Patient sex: F
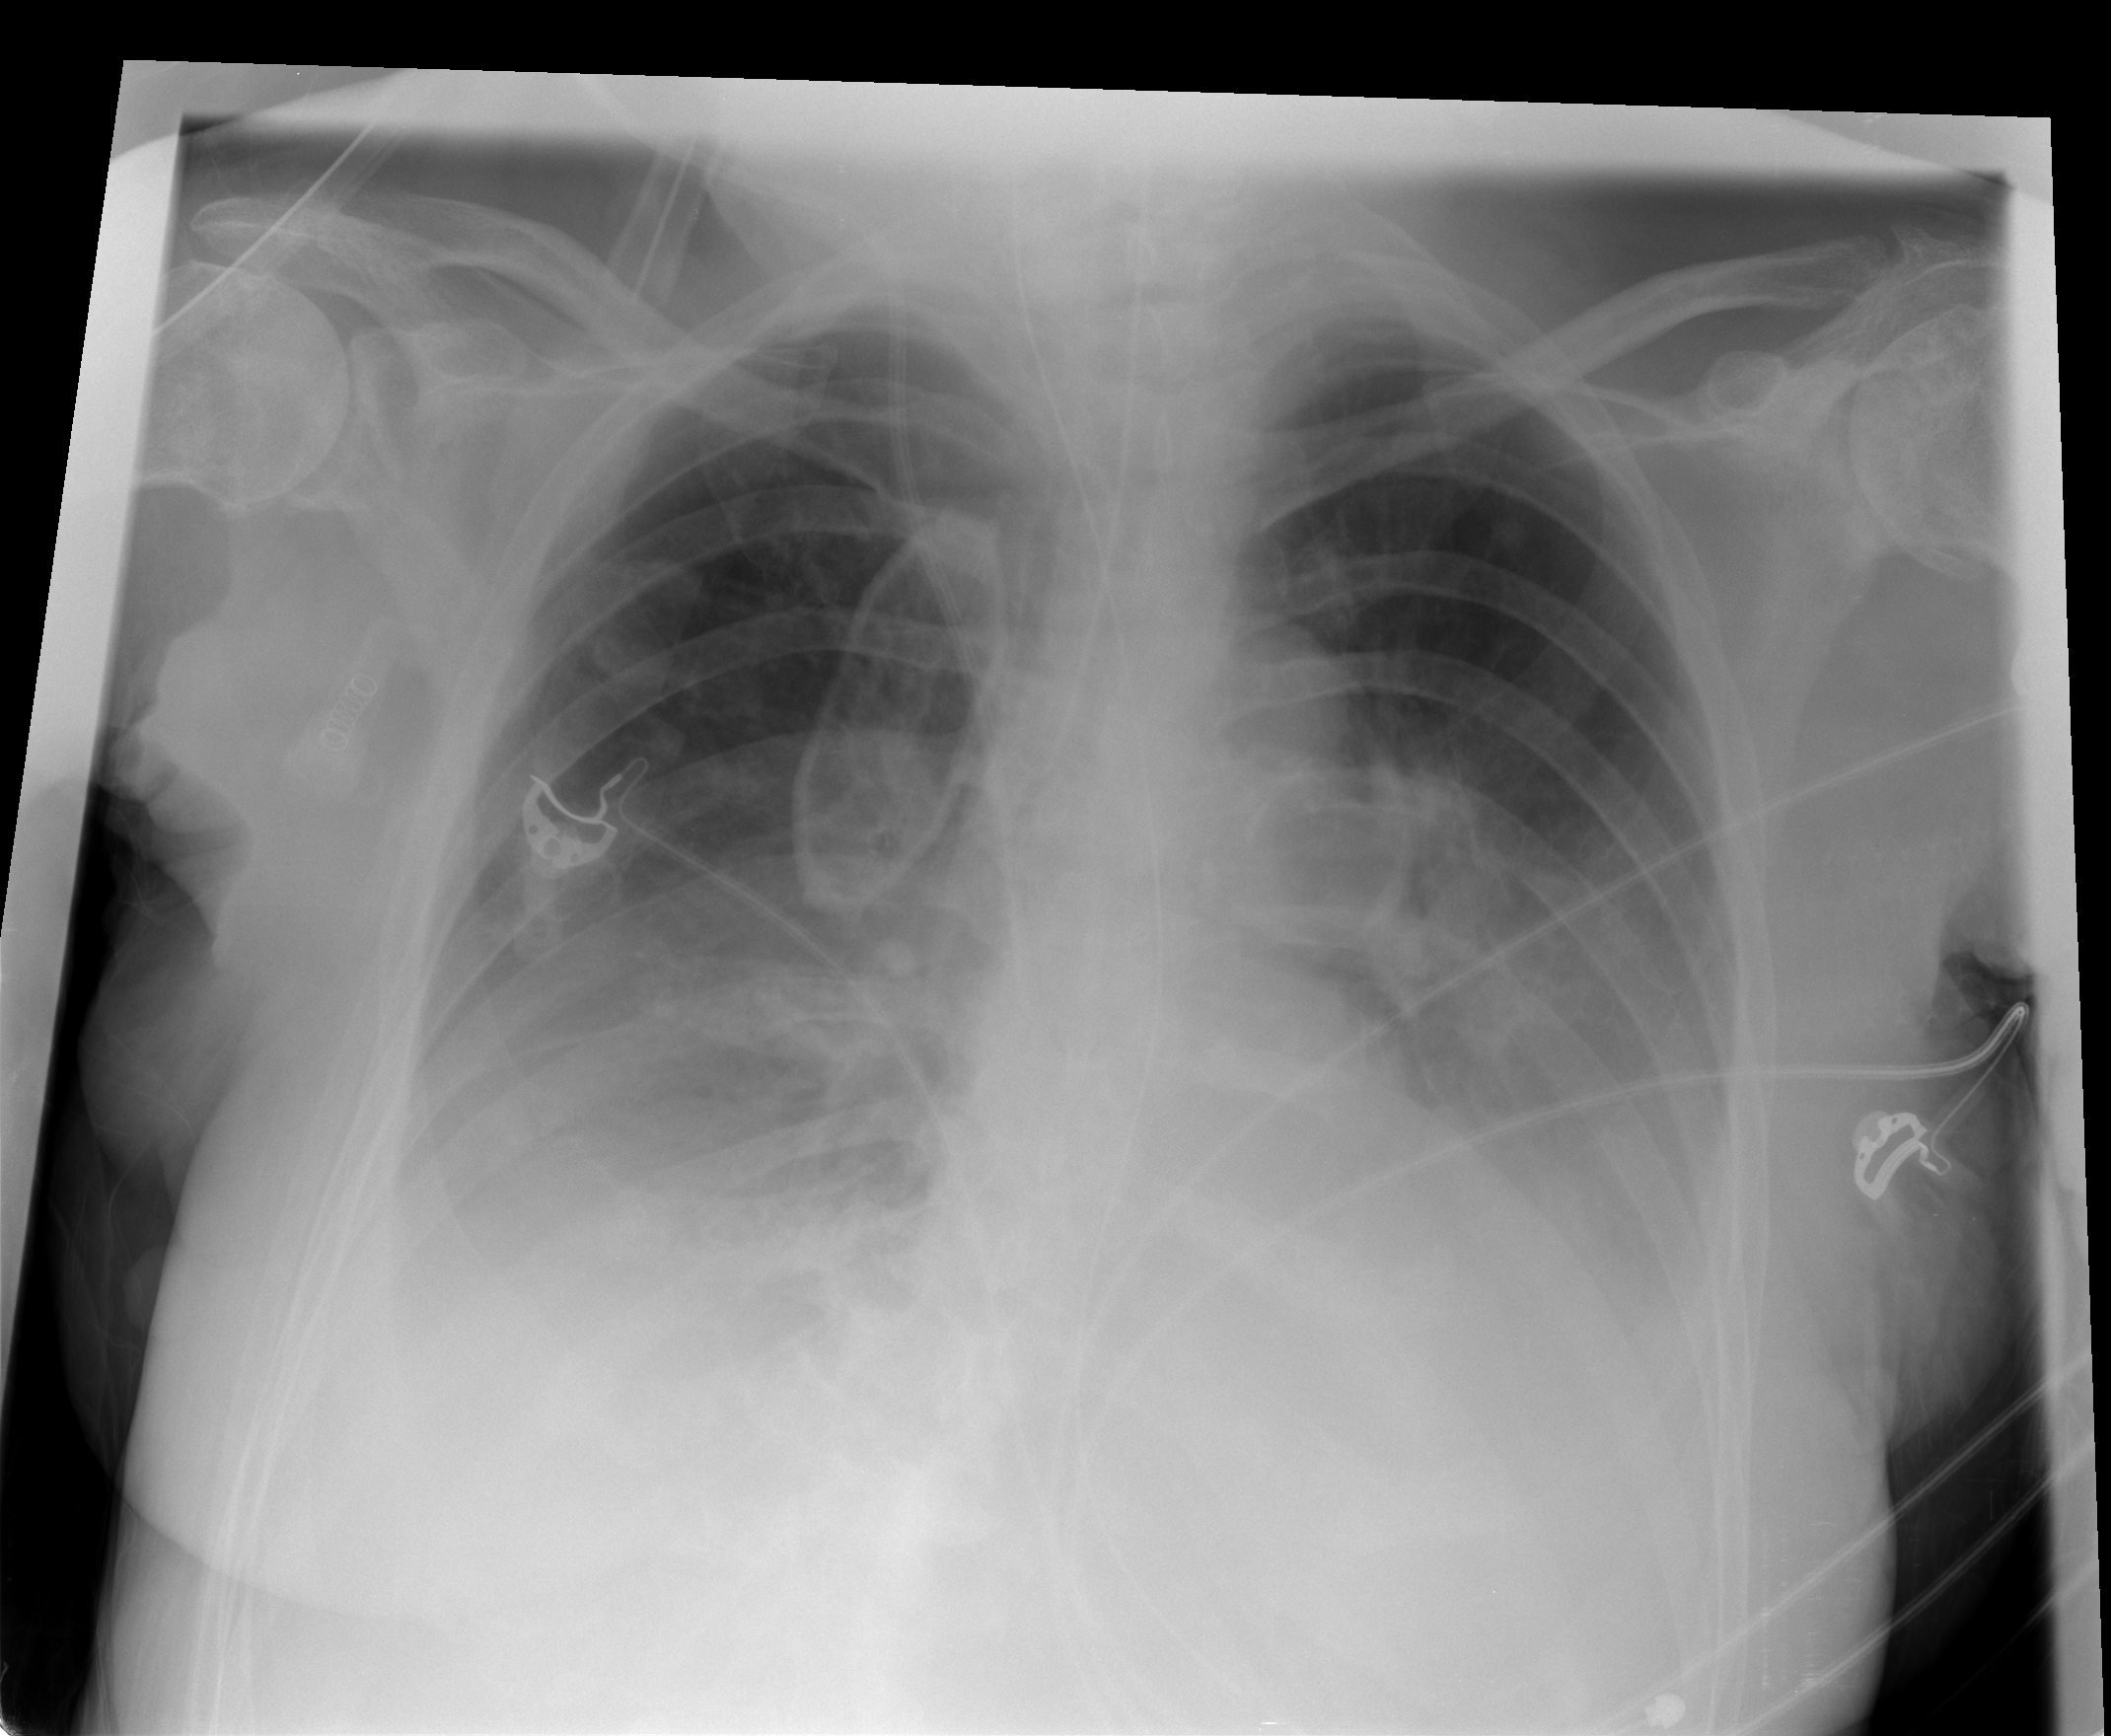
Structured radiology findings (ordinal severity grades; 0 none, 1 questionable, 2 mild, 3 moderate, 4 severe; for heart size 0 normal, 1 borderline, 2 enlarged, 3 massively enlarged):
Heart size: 0
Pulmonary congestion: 2
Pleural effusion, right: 2
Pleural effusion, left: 2
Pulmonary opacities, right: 0
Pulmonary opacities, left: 1
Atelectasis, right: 2
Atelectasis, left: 2